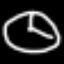
Label: clock